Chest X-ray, AP view. Patient: 58 years old, sex M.
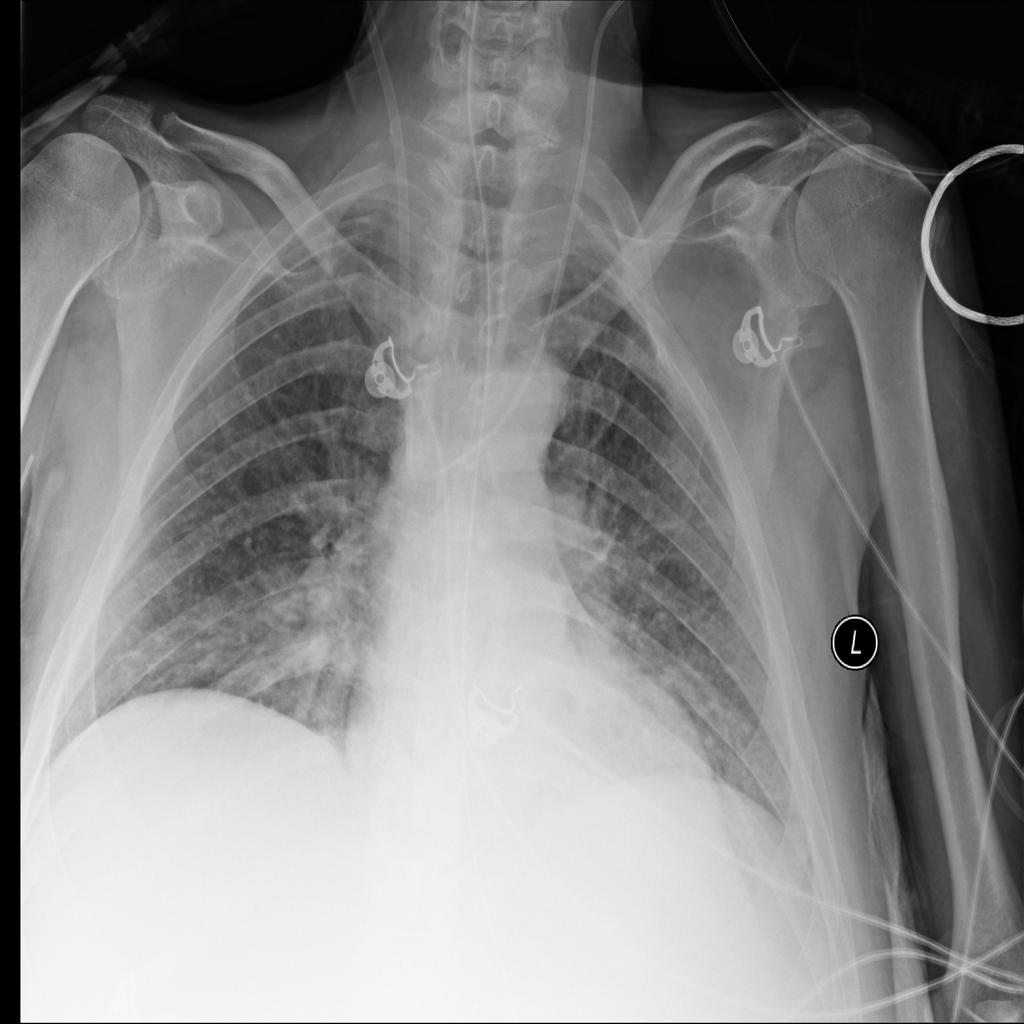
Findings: Infiltration